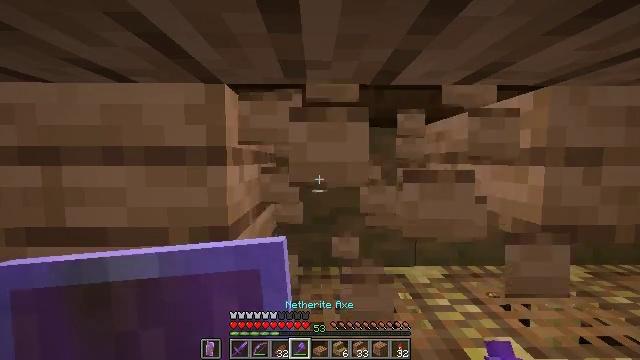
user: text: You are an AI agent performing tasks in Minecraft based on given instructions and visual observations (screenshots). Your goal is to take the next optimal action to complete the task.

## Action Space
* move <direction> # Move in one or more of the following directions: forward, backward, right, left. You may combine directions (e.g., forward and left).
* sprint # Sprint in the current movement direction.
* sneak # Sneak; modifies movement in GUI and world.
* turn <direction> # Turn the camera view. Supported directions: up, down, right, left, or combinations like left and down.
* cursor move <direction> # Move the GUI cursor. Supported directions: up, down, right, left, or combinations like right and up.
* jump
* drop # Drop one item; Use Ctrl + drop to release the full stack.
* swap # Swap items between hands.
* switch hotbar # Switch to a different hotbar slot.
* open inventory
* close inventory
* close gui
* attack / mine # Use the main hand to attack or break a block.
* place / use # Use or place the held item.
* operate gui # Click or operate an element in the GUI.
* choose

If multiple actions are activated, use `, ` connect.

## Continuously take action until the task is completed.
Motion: motion action
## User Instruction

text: Break the jungle slab to collect it.
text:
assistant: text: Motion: sneak